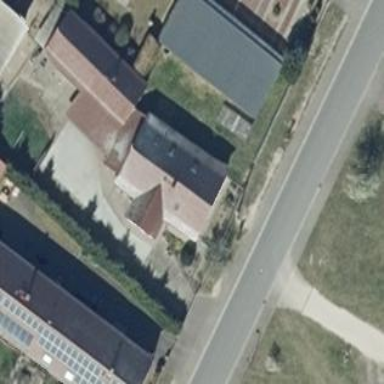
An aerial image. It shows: House with gabled roof oriented along the structure.